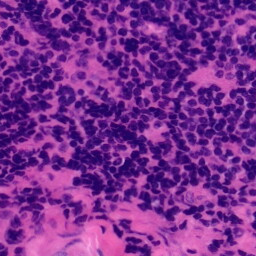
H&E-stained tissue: Tonsil